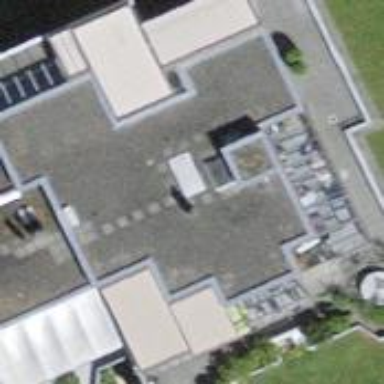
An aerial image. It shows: Flat-roofed residential building.